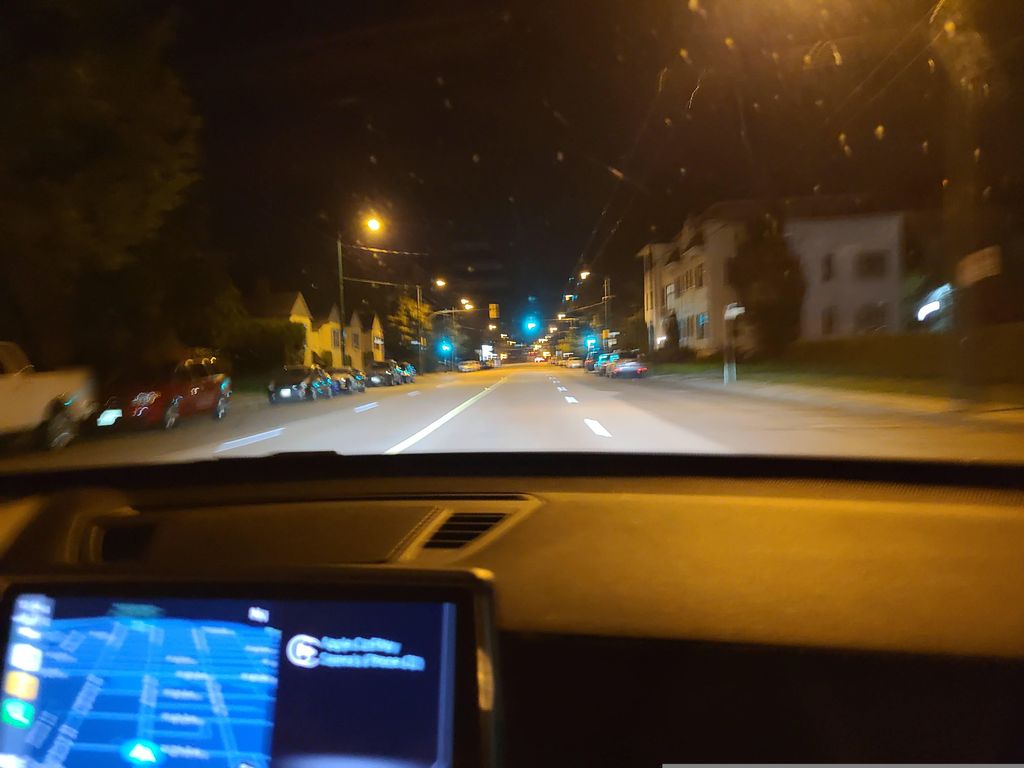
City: vancouver